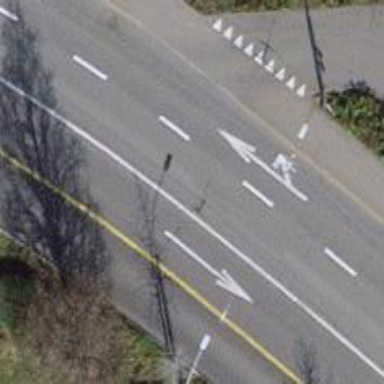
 which is classified as primary highway."